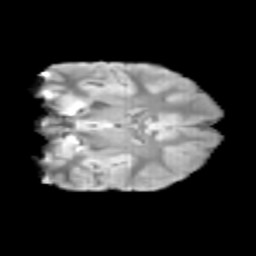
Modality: T2w
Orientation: coronal
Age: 11
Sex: female
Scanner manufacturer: siemens
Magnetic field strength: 3 T
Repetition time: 3.8 s
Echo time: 0.07 s